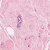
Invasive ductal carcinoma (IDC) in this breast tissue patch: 0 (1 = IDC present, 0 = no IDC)